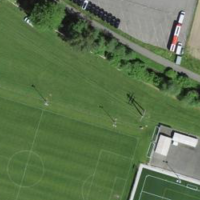
EUNIS habitat code: 53
Species observed at this site:
Alnus incana
Cornus sanguinea
Galanthus nivalis
Fagus sylvatica